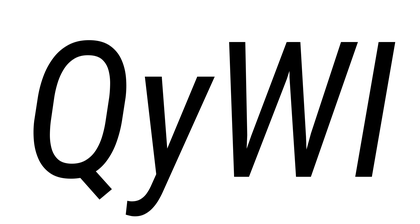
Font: Roboto-Italic_Condensed_Italic